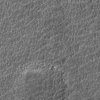
Atmospheric dust classification: not_dusty